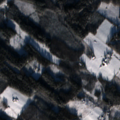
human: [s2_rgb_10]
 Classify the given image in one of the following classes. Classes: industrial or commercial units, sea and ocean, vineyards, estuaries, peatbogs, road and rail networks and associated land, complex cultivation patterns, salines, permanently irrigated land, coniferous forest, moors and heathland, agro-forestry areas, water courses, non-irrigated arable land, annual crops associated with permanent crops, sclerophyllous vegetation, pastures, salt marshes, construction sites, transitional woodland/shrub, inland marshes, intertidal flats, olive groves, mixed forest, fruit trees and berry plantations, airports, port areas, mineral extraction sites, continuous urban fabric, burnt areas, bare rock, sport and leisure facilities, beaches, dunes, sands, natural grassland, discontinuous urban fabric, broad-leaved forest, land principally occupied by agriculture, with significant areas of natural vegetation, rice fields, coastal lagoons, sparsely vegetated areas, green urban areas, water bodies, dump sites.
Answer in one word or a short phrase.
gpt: non-irrigated arable land, land principally occupied by agriculture, with significant areas of natural vegetation, coniferous forest, mixed forest